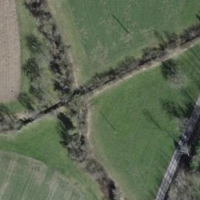
EUNIS habitat code: 52
Species observed at this site:
Hypericum hirsutum